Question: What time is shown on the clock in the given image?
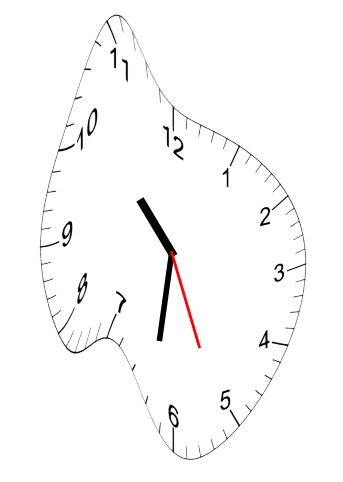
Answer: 10:31:26